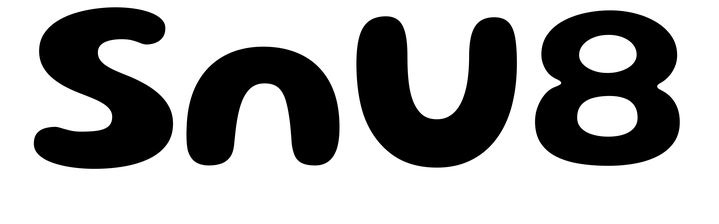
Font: Gluten_SemiBold